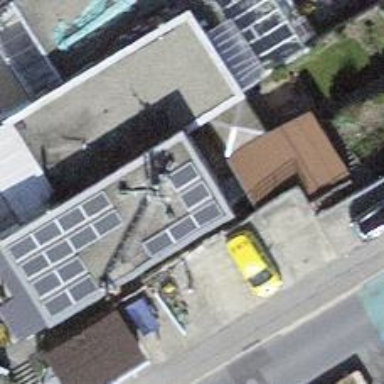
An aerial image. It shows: Solar photovoltaic panel generator.